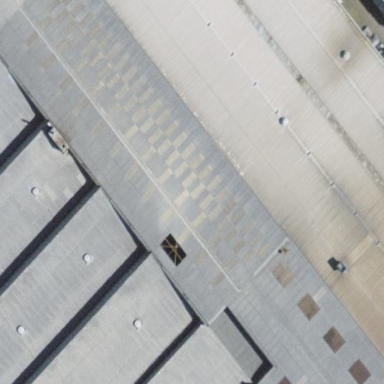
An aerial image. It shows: Industrial building.